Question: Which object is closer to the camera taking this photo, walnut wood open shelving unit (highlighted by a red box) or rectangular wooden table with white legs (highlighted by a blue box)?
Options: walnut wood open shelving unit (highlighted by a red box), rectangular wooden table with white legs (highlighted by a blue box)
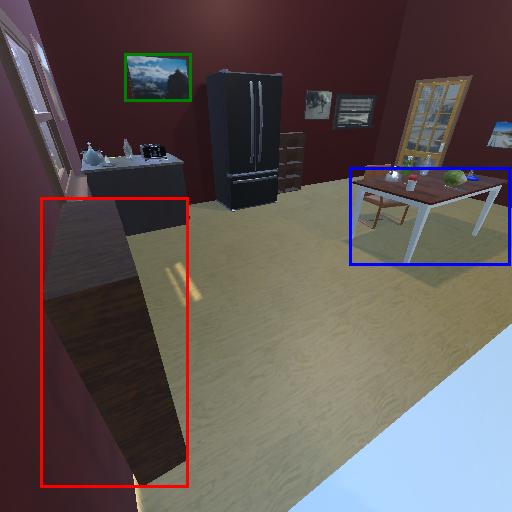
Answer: walnut wood open shelving unit (highlighted by a red box)